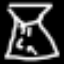
Label: hourglass